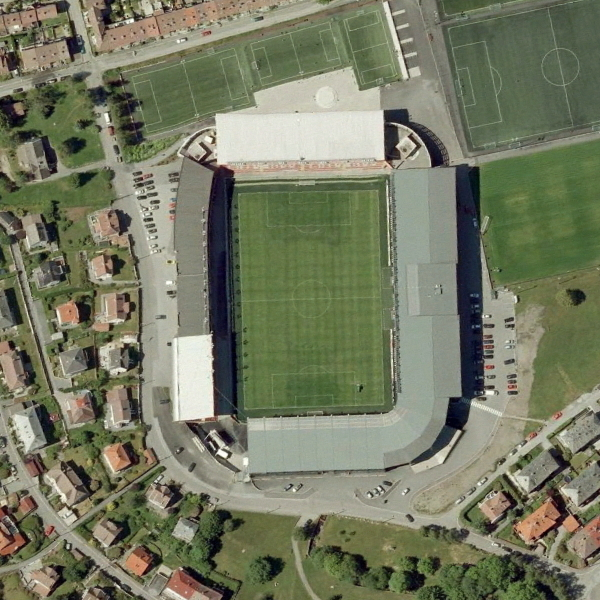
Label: Stadium